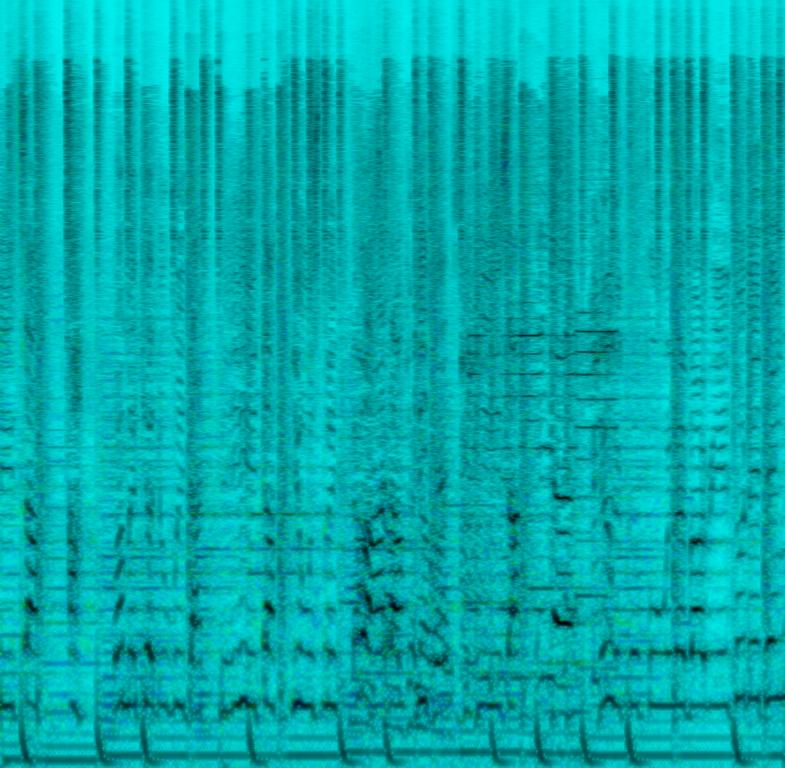
The low quality recording features an afrobeats song that consists of a flat male vocal rapping over punchy 808 bass, strings melody, shimmering hi hats, claps and some snare rolls. It sounds addictive, bouncy and groovy thanks to that rhythm.